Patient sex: M
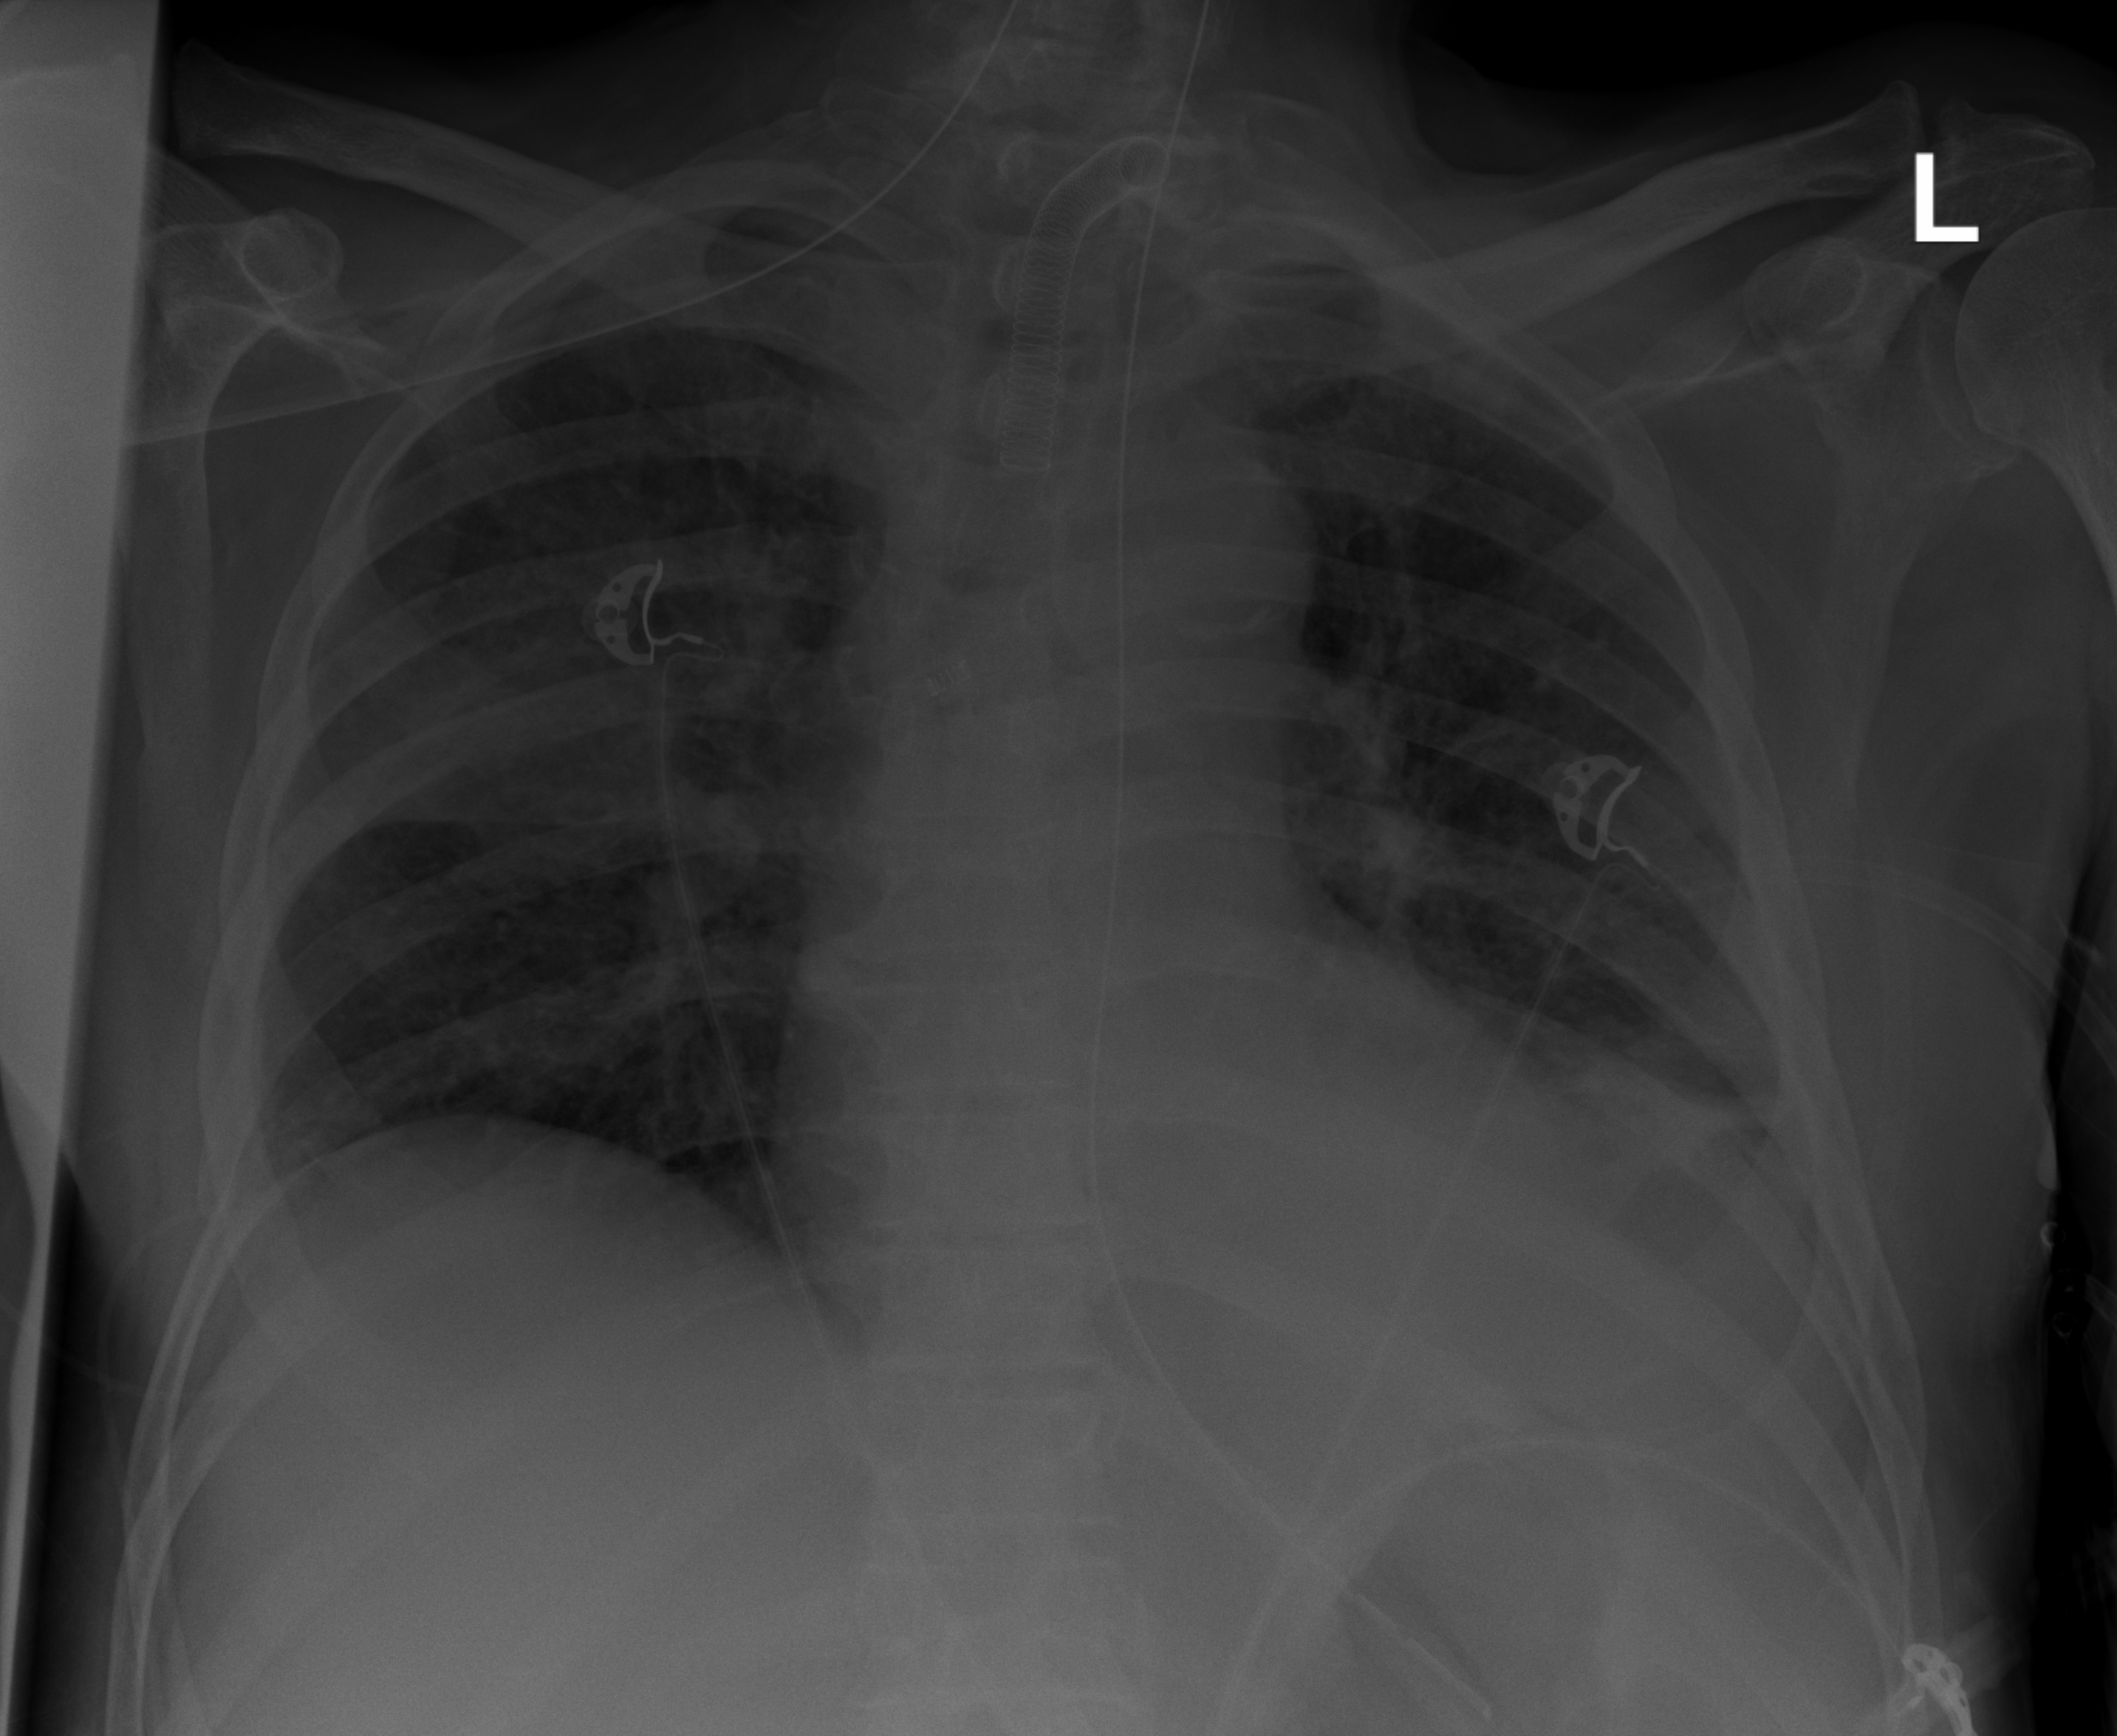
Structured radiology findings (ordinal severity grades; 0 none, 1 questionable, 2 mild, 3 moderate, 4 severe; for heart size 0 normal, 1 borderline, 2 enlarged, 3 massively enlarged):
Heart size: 1
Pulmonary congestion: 2
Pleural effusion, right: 0
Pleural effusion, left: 0
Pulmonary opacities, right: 2
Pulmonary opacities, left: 0
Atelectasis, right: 2
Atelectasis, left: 2